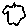
Label: hexagon